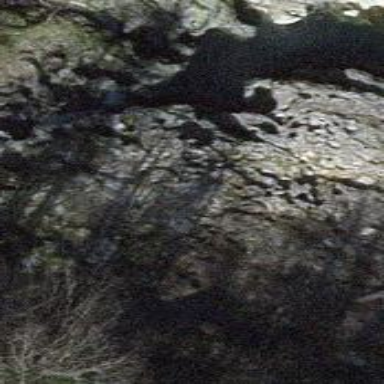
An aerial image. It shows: Natural rock formation.